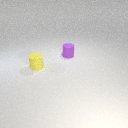
small yellow rubber cylinder in front of small purple rubber cylinder